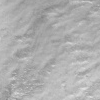
Atmospheric dust classification: not_dusty